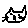
Label: cat